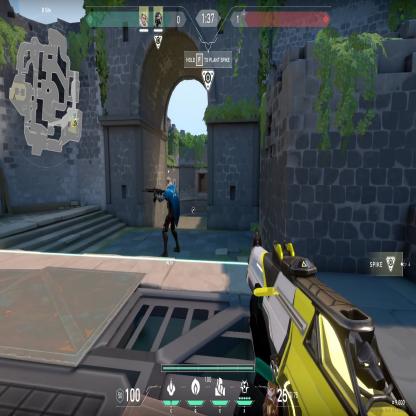
Label: teammate